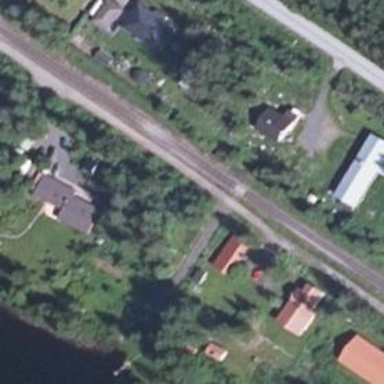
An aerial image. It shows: Railway track of B1 class.